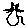
Label: cat